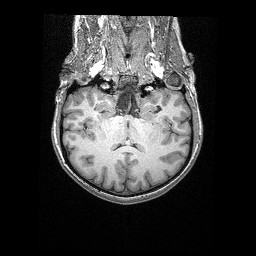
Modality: T1w
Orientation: sagittal
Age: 26
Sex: female
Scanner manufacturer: siemens
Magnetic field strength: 3 T
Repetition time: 2.4 s
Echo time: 0.03 s